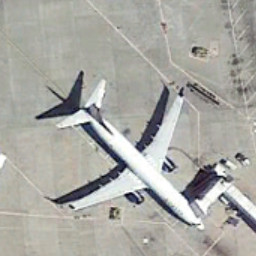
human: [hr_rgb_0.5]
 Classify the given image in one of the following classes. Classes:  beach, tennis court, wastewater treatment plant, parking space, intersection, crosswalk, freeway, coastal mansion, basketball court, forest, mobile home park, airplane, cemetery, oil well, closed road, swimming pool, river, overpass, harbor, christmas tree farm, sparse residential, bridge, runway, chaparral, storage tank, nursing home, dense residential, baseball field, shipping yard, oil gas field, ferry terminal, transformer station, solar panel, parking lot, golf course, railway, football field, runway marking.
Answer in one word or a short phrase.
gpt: airplane